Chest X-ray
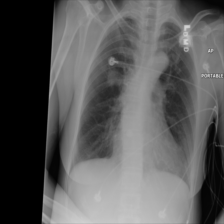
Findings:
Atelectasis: negative
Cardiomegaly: negative
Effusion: negative
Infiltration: positive
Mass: negative
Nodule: negative
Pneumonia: negative
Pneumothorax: negative
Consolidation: negative
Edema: negative
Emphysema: negative
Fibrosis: negative
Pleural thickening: negative
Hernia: negative